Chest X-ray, PA view. Patient: 52 years old, sex M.
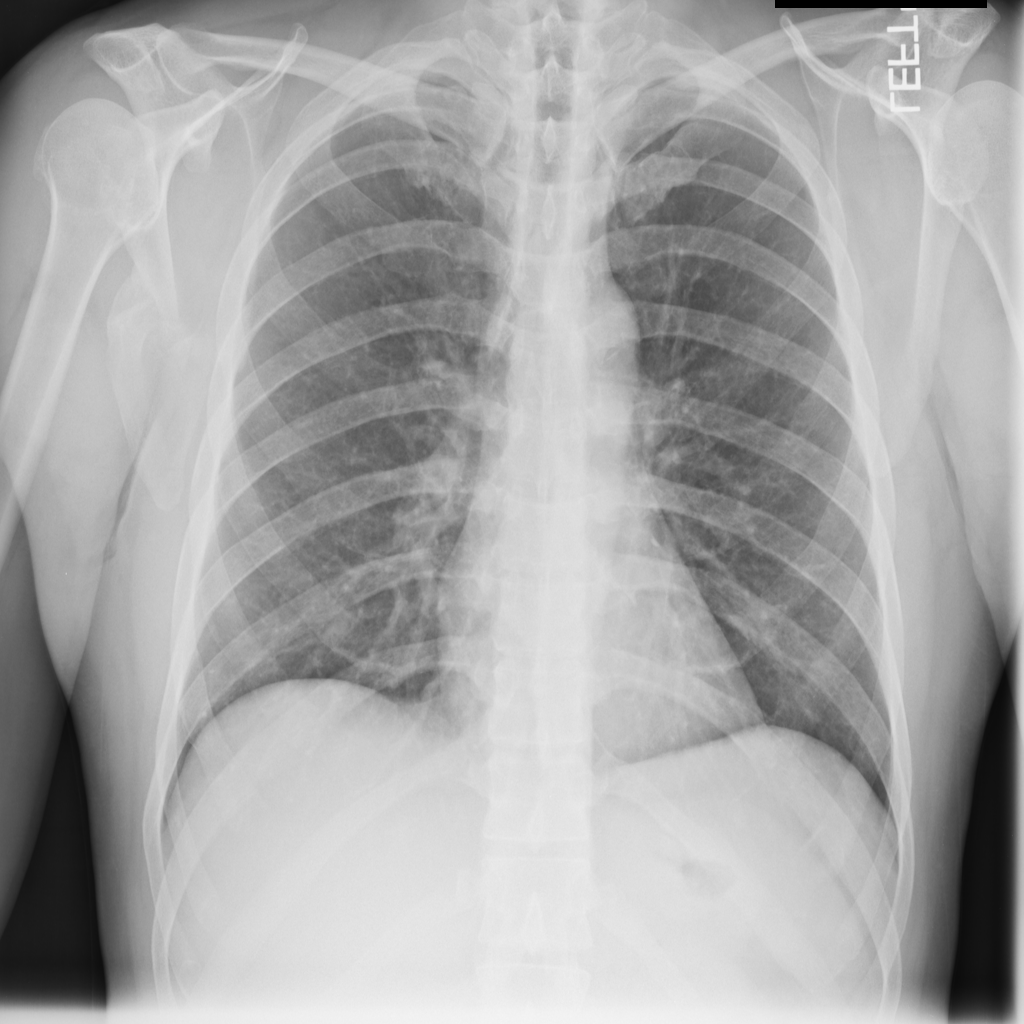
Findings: No Finding